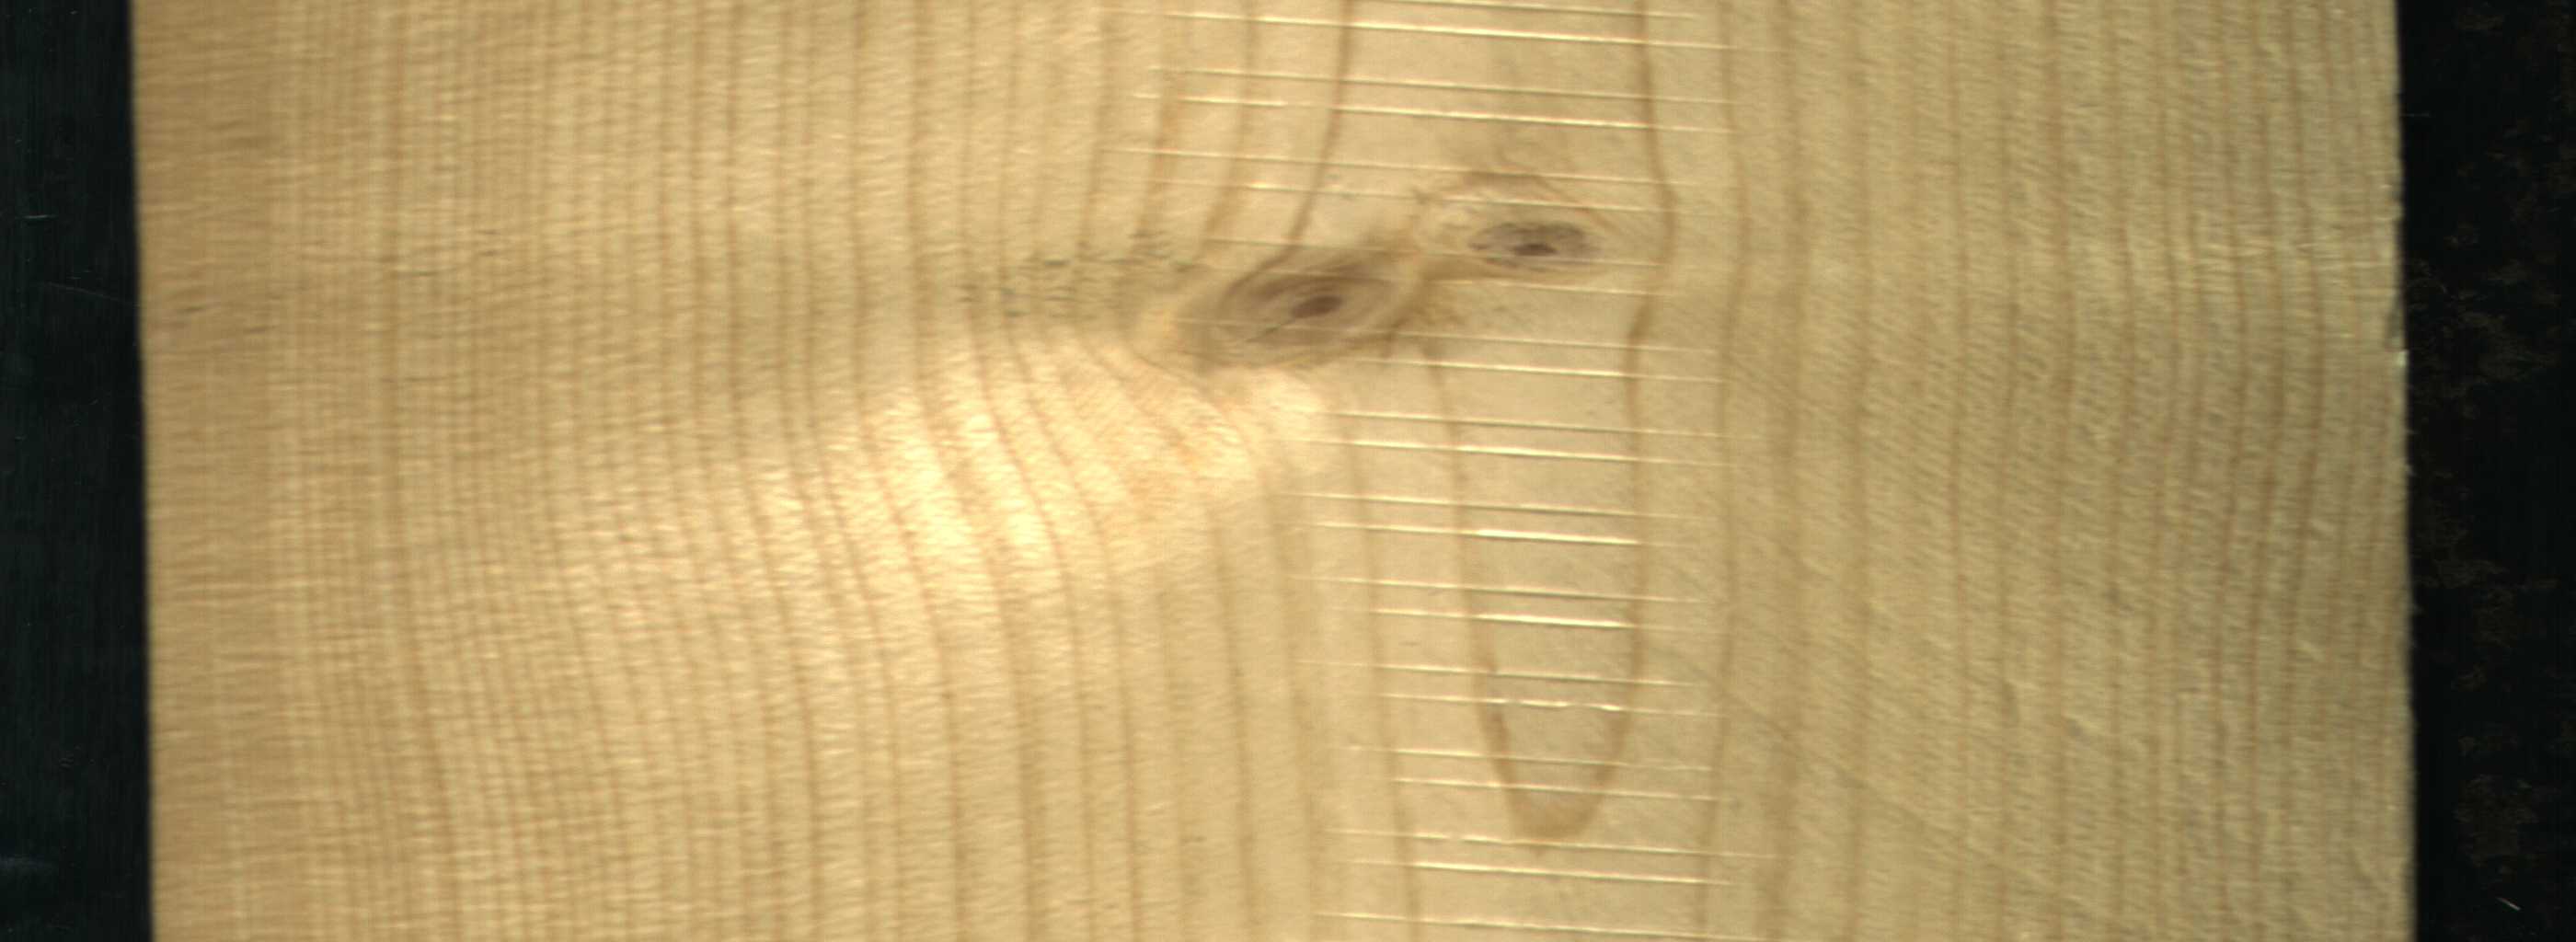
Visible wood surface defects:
Live_Knot
Live_Knot